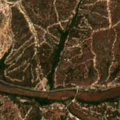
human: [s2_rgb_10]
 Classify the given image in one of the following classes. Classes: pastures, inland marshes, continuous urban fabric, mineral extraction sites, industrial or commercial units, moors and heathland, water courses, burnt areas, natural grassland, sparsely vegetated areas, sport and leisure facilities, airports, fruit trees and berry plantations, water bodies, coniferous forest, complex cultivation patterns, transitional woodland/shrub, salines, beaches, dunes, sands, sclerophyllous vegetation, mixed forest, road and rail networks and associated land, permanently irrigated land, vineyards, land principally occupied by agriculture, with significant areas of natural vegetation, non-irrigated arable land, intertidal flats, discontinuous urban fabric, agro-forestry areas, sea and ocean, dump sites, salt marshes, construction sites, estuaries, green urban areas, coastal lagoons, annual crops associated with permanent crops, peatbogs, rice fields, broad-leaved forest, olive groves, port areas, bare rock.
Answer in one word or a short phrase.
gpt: permanently irrigated land, agro-forestry areas, broad-leaved forest